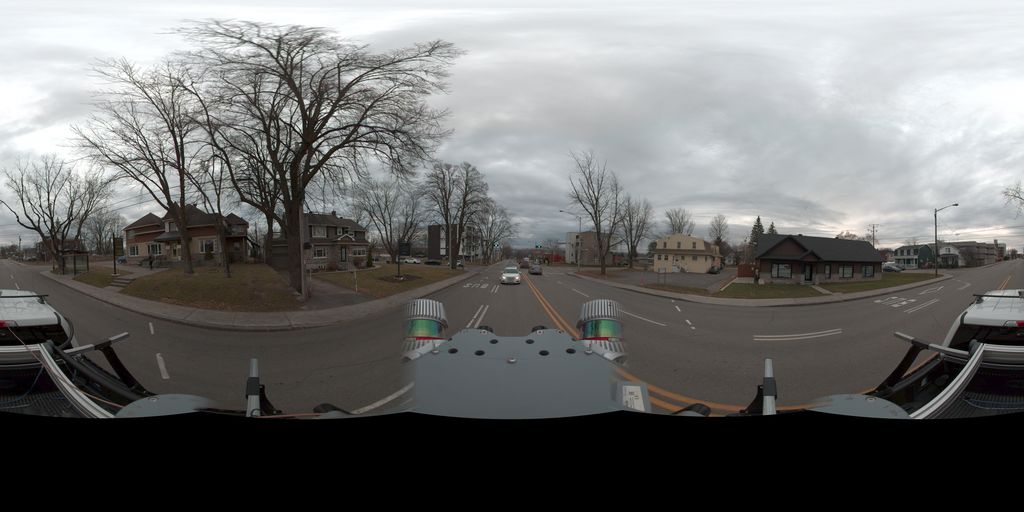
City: quebec_city